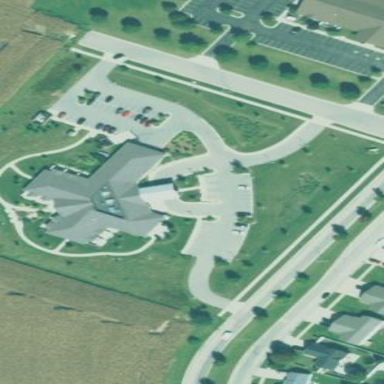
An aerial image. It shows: Healthcare building designated as hospice.